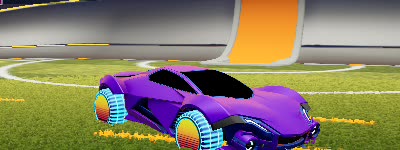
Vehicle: werewolf